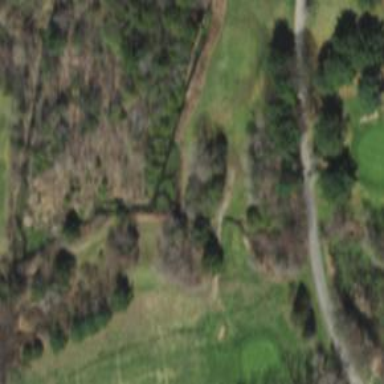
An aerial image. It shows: Golf cartpath that is also road path.